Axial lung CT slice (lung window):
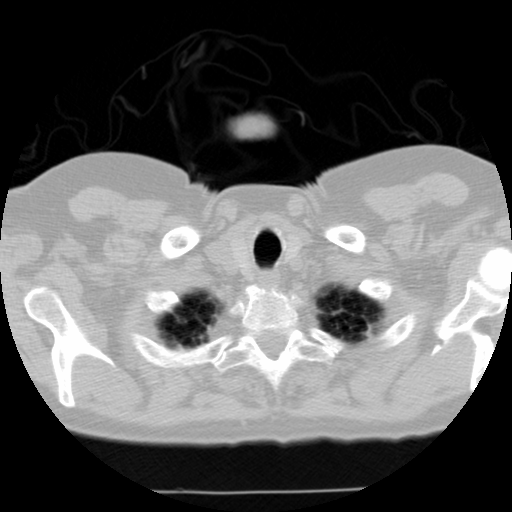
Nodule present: no